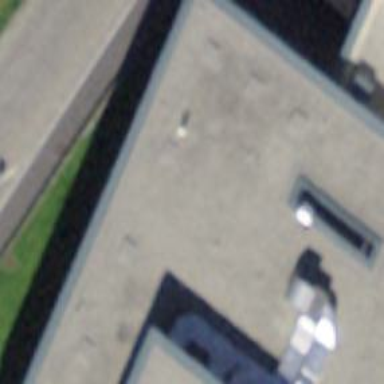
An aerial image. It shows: Cafe.